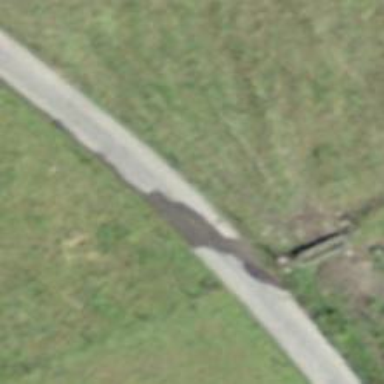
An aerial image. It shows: Well-maintained track road of grade 1.